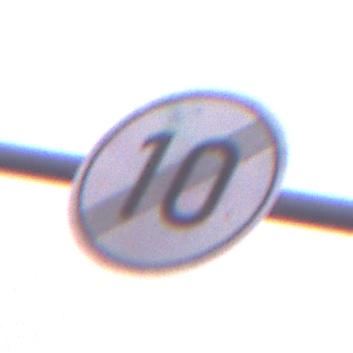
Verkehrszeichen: EndeGeschwindigkeit10
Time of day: SunriseSunset
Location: Outdoor (Nature)
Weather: PartlyCloudy
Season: NotSpecified
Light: Natural